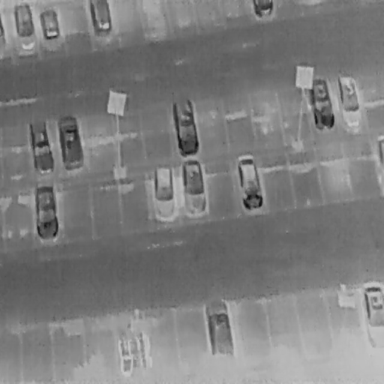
There are 17 Cars in the infrared image.